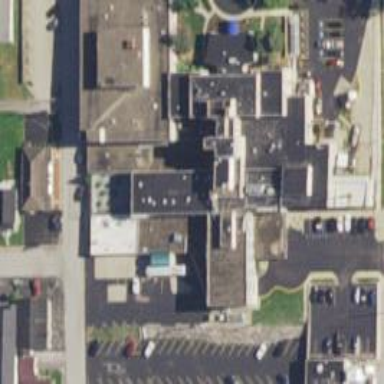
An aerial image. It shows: Hospital building.